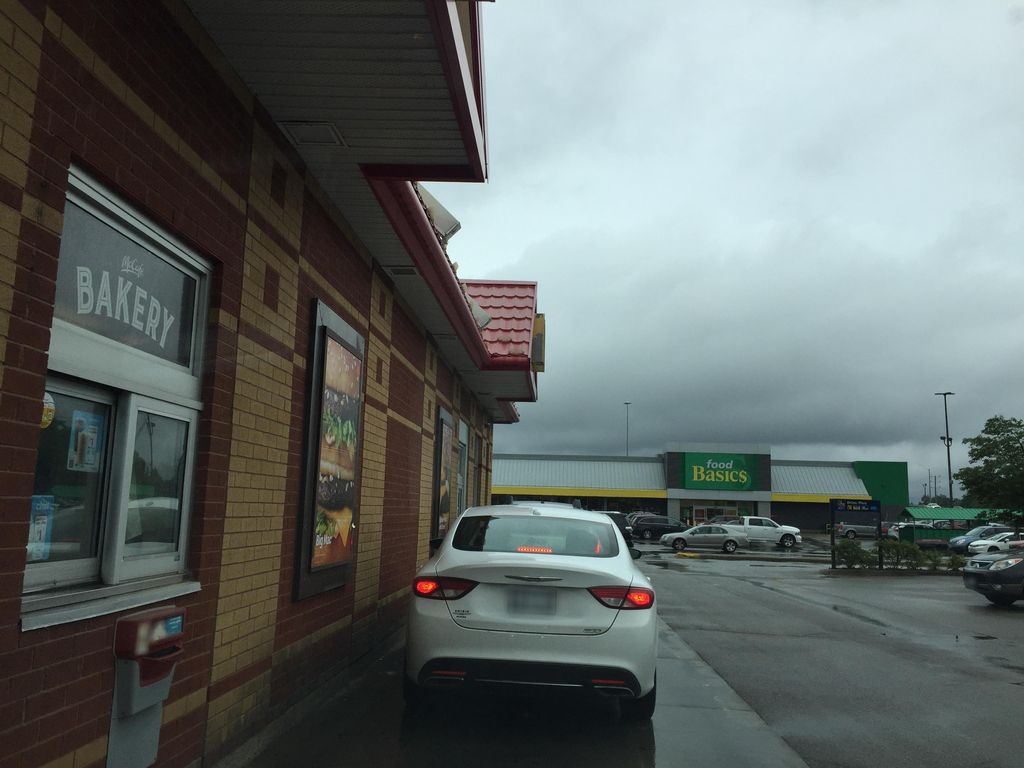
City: kitchener-waterloo